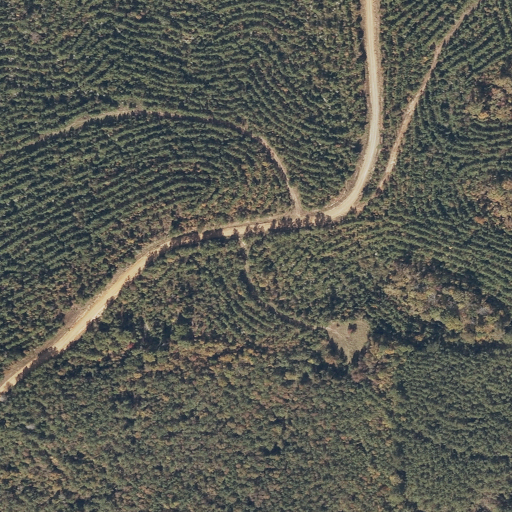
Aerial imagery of ridge(s) in Mississippi named Potters Ridge containing evergreen forest, mixed forest, open development, deciduous forest, shrub, grassland, and pasture